Question: I am trying to hide livestream urls that are playing in an 'UIWebView'.
When you play a livestream url and open control center (iOS) you see the url that is playing:
.
I would like to hide that with a HTML-based or xcode-based script.
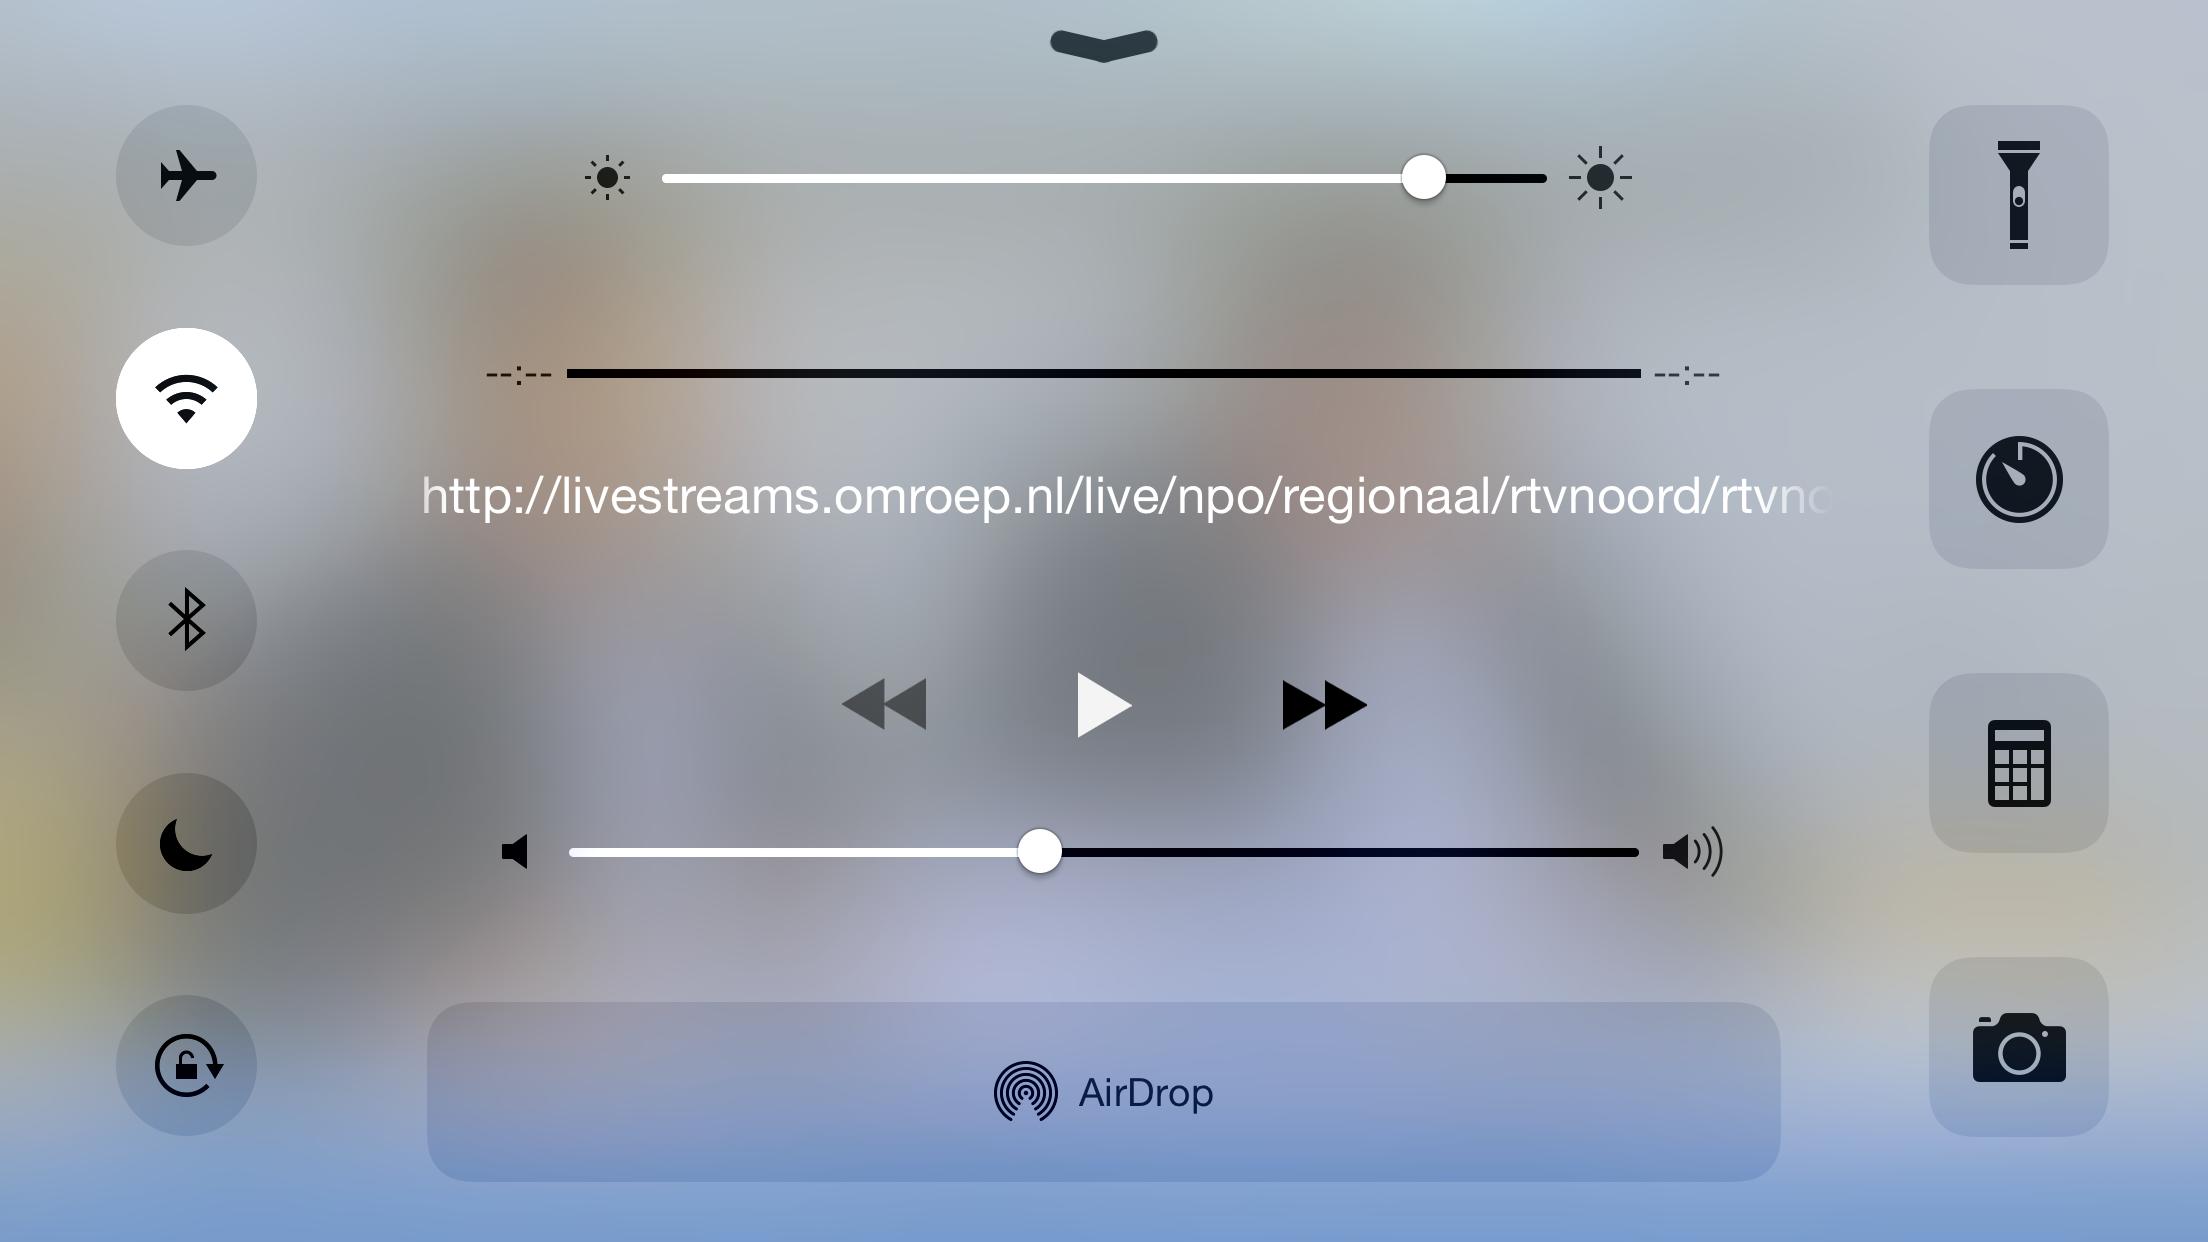
Answer: You can control this information with the <URL>. The 'defaultCenter''s 'nowPlayingInfo' dictionary controls what is displayed about the current audio track on the lock screen and command center.
'''
MPNowPlayingInfoCenter *infoCenter = [MPNowPlayingInfoCenter defaultCenter];
NSDictionary *nowPlayingInfo = @{
MPMediaItemPropertyTitle : @"Media Name",
MPMediaItemPropertyArtist : @"Media Artist"
};
[infoCenter setNowPlayingInfo:[NSDictionary dictionaryWithDictionary:nowPlayingInfo]];
'''
The full list of keys are listed in the docs, but it looks like you want to set the track name to the empty string.
'''
MPMediaItemPropertyTitle : @""
'''